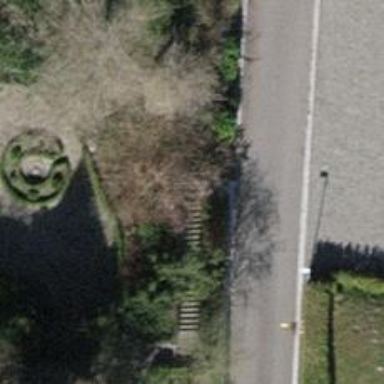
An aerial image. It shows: Set of steps on the road.